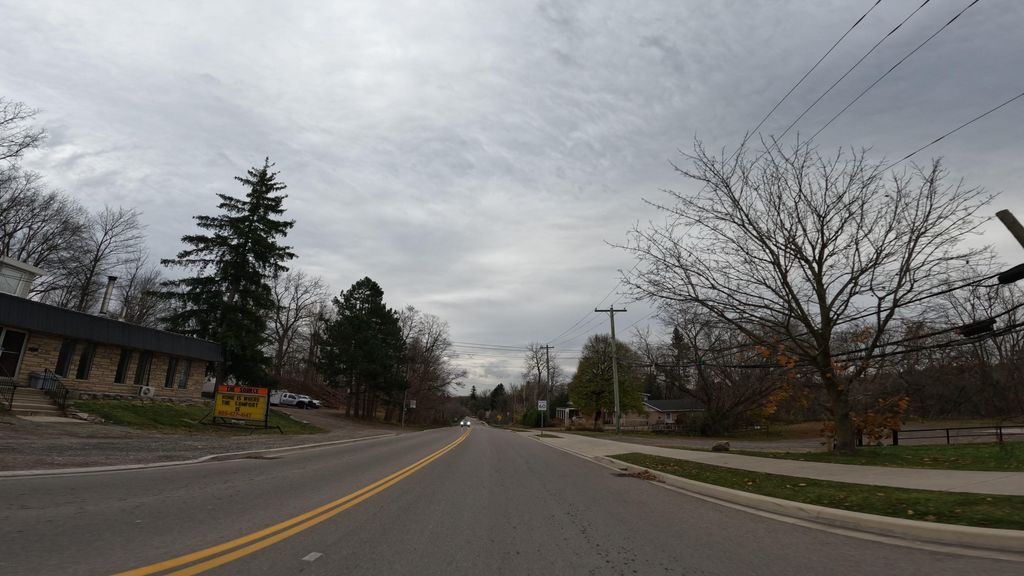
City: hamilton